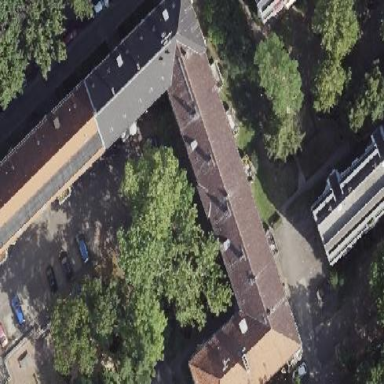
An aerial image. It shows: Apartment building with hipped roof.